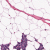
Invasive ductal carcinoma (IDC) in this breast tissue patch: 0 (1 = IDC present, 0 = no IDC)